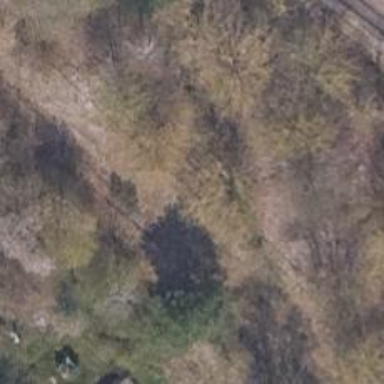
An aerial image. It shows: Abandoned railway.